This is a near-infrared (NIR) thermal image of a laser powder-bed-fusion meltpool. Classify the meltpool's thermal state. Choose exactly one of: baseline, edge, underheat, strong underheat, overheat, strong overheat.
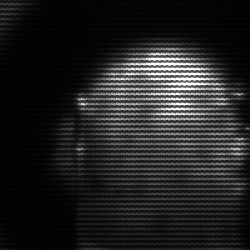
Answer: baseline